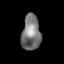
Tissue: lung
Cell type: Epithelial cells
Senescence score: 0.2186
Nuclear area (px): 655
Mean DAPI intensity: 118.797